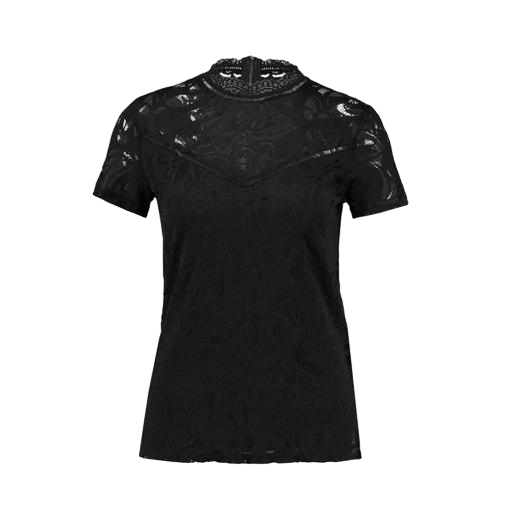
black high neck lace, black lace t-shirt, black ruby lace high neck top, white background